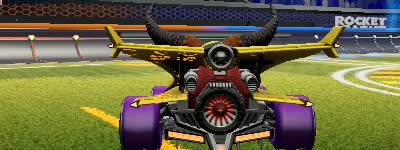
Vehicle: aftershock